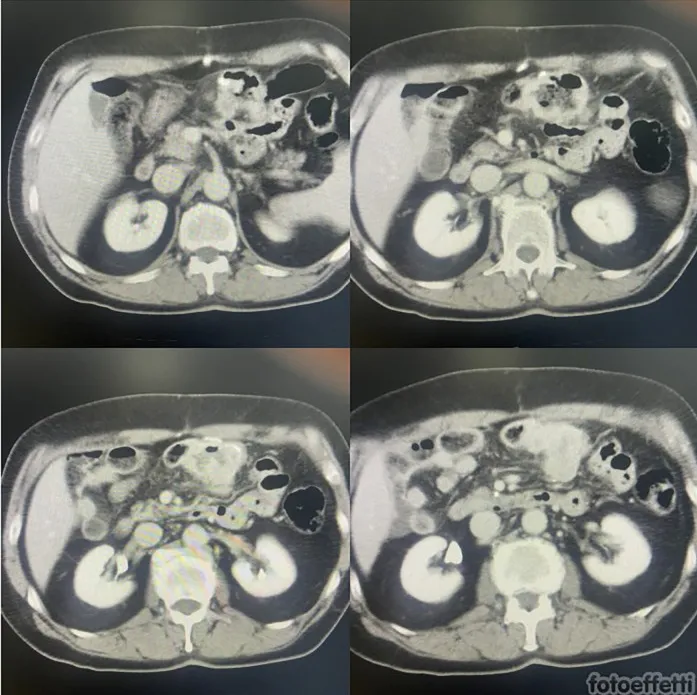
CT assessment of colon metastasis detected during follow-up.
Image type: radiology (ct)